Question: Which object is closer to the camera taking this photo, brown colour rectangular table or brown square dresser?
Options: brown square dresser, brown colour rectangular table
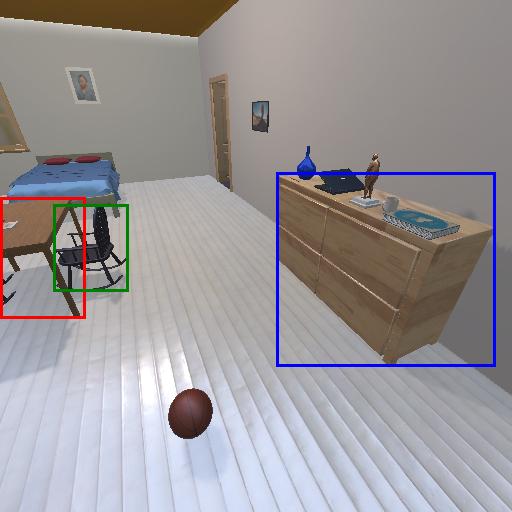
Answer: brown square dresser